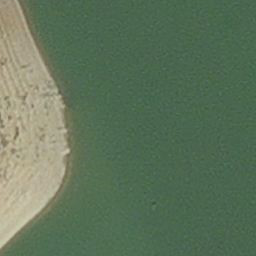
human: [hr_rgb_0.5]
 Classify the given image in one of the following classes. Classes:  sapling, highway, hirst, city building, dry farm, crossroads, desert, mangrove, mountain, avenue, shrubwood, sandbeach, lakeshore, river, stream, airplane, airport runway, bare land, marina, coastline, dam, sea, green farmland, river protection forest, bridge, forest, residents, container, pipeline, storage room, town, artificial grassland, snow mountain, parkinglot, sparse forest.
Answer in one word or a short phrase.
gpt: hirst